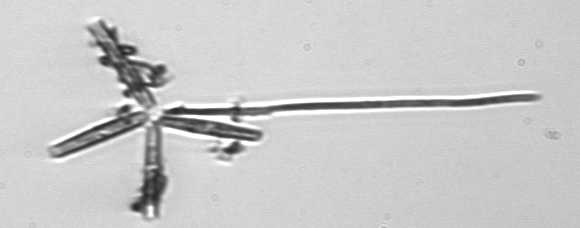
Label: Thalassionema